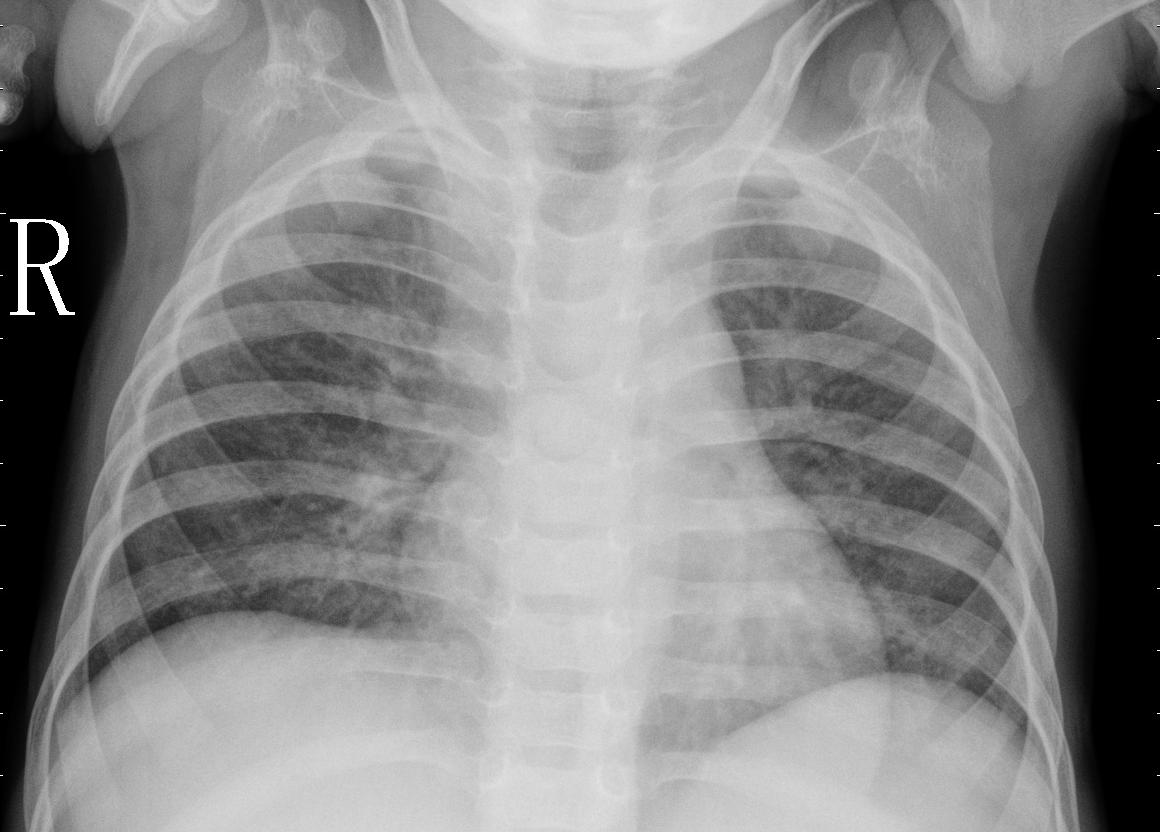
Diagnosis: PNEUMONIA